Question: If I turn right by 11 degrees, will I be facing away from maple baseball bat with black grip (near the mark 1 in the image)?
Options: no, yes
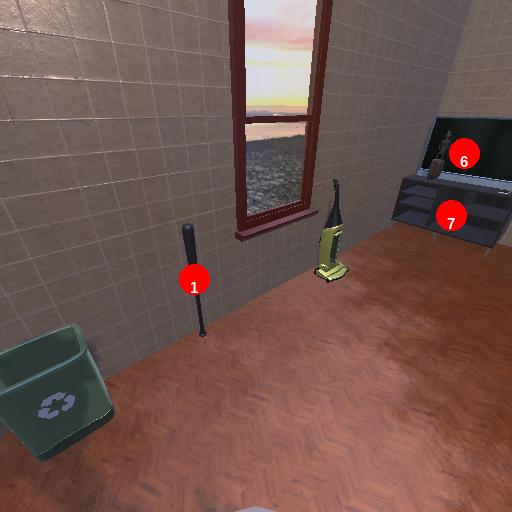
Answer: no